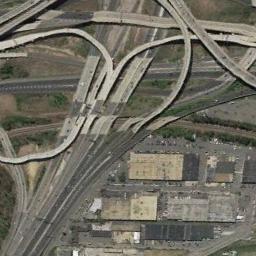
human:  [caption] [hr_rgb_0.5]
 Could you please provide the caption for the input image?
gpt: Here are two parallel overpasses .

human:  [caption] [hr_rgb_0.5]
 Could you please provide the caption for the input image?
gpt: The overpass is next to the bare land and some houses .

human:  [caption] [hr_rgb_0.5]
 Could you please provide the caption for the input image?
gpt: The intricated overpasses is over the roads and some dense buildings are next to the overpass .

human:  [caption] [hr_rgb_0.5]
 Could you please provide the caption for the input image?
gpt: There are many overpasses of different lengths .

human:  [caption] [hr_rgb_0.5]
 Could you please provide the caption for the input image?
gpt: There are some buildings and green trees beside the overpass .